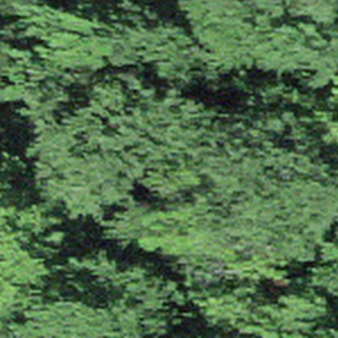
Label: other